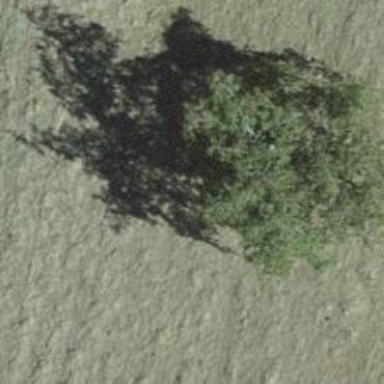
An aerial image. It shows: Deciduous tree currently leafless.